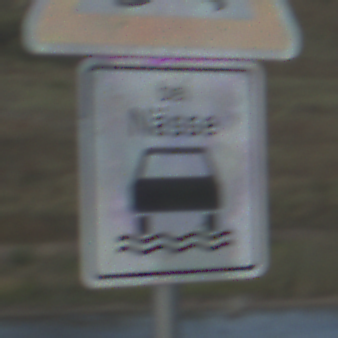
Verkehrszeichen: BeiNaesse
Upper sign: SchleuderOderRutschgefahr
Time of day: SunriseSunset
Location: Outdoor (RoadRail)
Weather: PartlyCloudy
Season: NotSpecified
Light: Natural